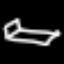
Label: bed